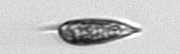
Label: Prorocentrum_triestinum